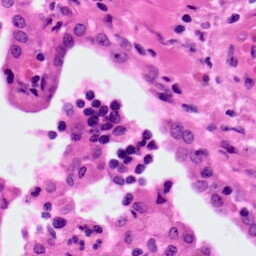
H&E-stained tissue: Lung